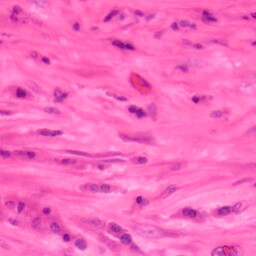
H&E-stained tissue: Colon